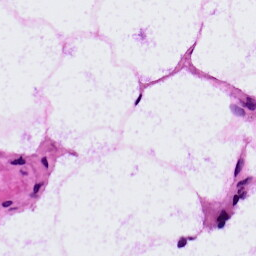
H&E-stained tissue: LymphNode